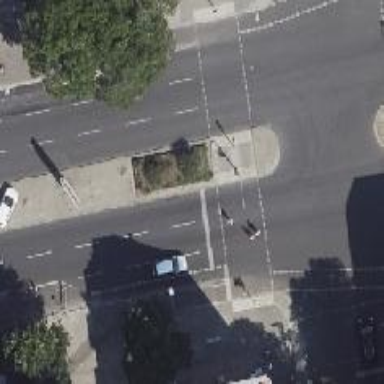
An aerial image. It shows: Road with traffic signals.